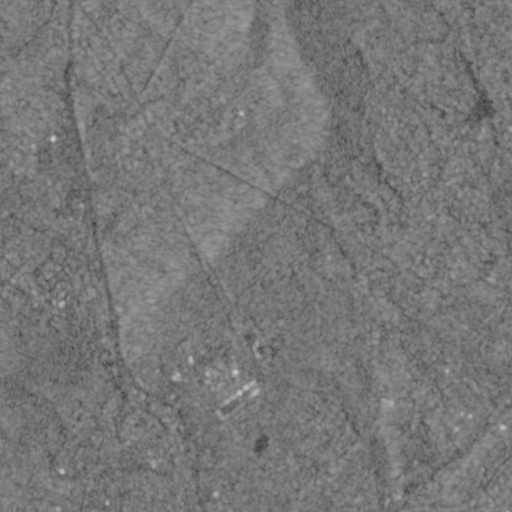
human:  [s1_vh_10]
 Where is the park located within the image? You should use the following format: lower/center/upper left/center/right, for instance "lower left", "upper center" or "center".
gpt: The park is located in the lower left of the image.
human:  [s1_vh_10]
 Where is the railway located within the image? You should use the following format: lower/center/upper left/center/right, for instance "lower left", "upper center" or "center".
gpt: The railway is located in the lower right of the image.
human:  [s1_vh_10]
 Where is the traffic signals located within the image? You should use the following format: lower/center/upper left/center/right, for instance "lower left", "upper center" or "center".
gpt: The traffic signals is located in the center left of the image.
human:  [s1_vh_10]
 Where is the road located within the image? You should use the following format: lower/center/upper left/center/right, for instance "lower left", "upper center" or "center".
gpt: There is no road in the image.

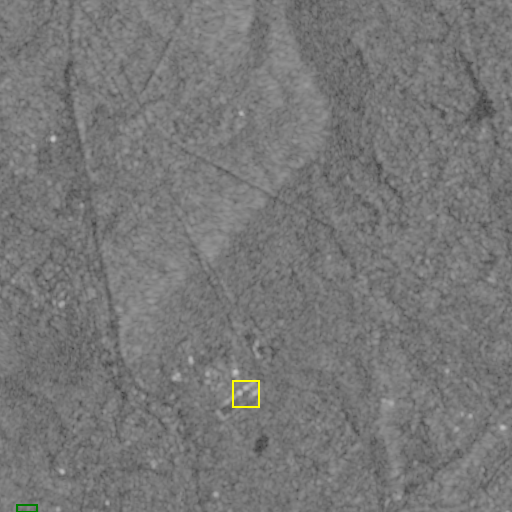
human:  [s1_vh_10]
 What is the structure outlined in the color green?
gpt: The structure outlined in green is a park.
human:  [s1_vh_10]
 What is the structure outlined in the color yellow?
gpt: The structure outlined in yellow is a building.
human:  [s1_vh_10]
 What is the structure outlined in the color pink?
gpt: There is no pink outline.